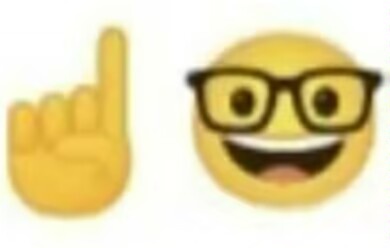
Label: emoji